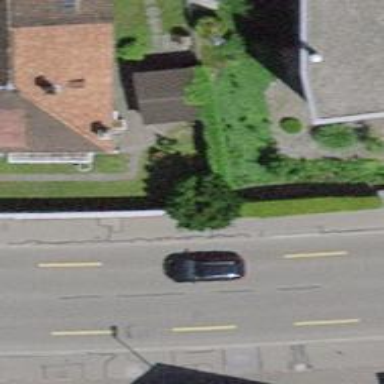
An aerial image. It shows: Hedge barrier.